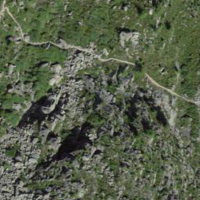
EUNIS habitat code: 26
Species observed at this site:
Rhododendron ferrugineum